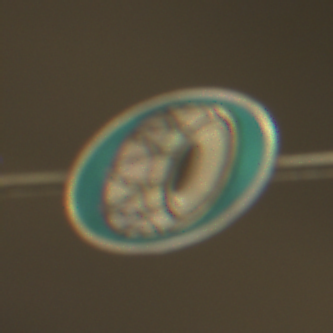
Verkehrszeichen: SchneekettenVorgeschrieben
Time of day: Night
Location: Outdoor (Urban)
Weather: Overcast
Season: NotSpecified
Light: Artificial